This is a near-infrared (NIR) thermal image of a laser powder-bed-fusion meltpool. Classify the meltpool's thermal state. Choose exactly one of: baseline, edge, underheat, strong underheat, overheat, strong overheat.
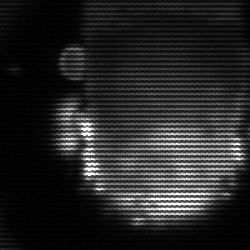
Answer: baseline